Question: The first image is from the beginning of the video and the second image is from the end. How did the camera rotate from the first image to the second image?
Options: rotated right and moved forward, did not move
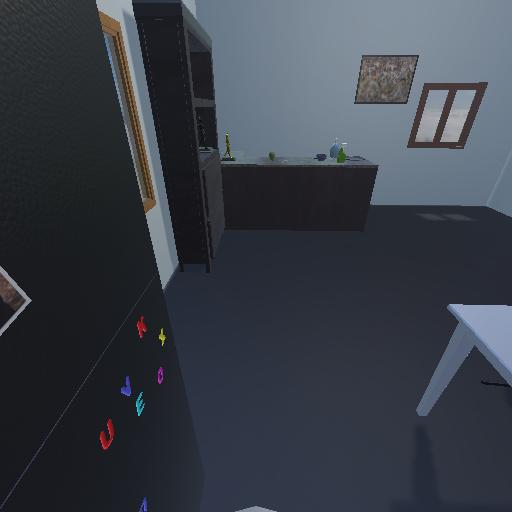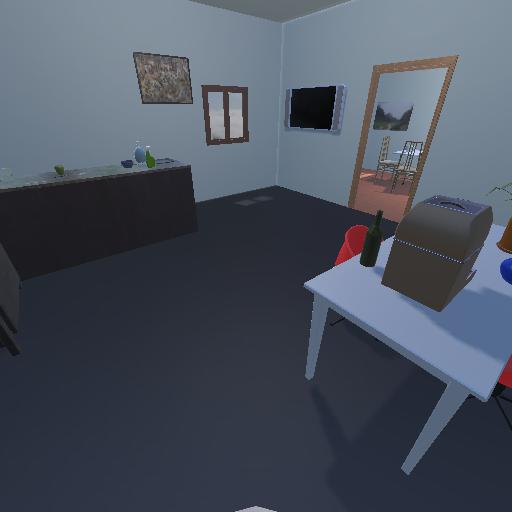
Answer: rotated right and moved forward